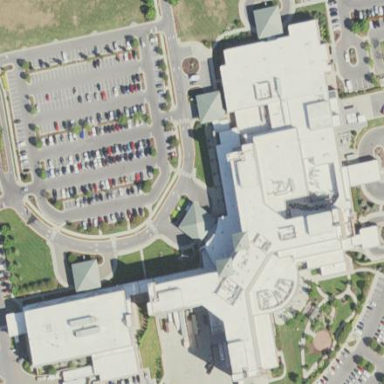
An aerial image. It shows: Hospital building.